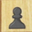
Piece: bP